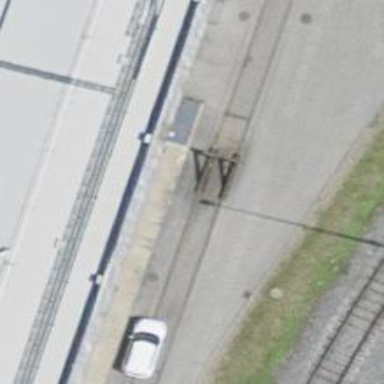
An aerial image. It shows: Railway buffer stop.